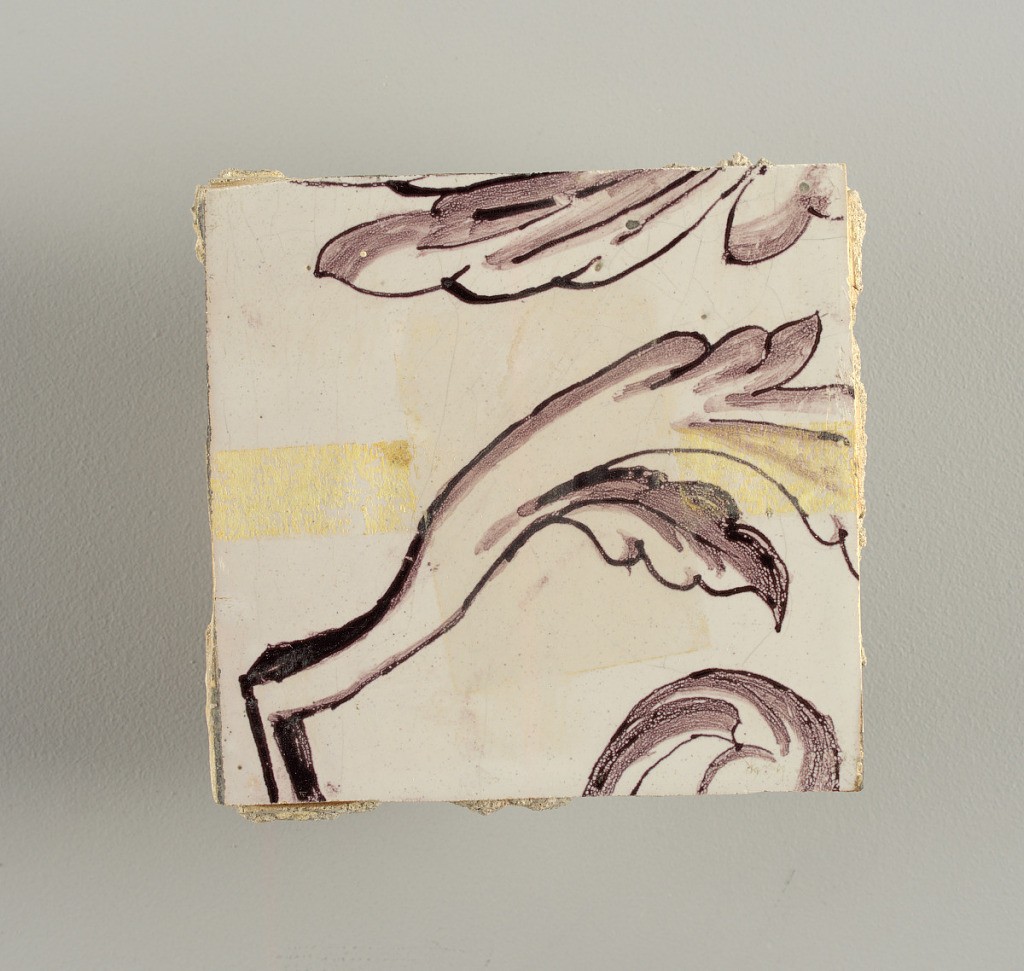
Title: Wall facing
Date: ca. 1725
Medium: tin-glazed earthenware, underglaze
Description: Two vertical rectangles, twenty-three tiles high.  A) Nine tiles wide at top; seven tiles wide at bottom.  B) Ten and one-half tiles wide.

Arabesque design of foliage.  A) with centered figure of Justice under a canopy.  B) with centered urn.